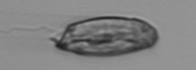
Label: Katodinium_or_Torodinium